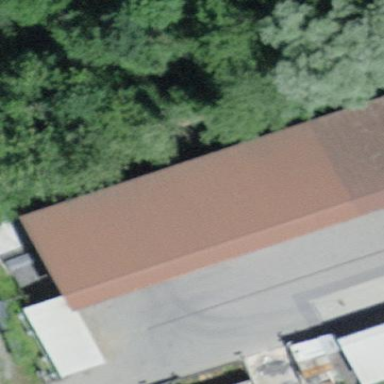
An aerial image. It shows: Recycling center located in building.